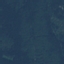
Land use / land cover: Forest